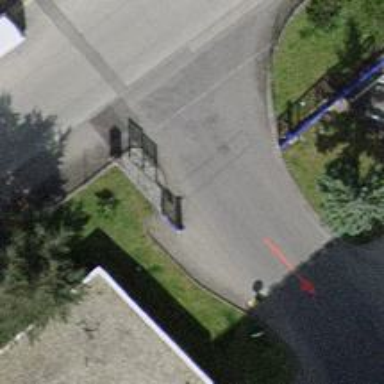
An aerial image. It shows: Gate.